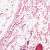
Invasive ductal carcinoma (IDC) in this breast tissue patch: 0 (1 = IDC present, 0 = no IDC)